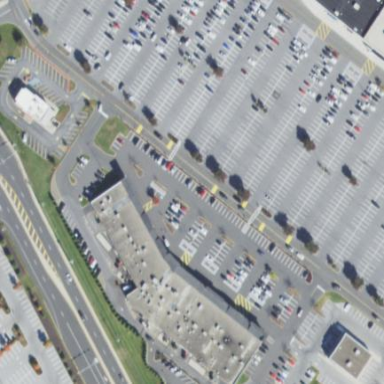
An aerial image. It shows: Retail building.